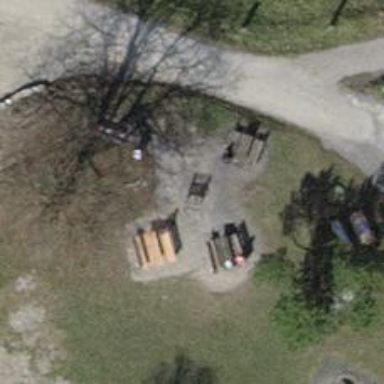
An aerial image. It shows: Barbecue facility.